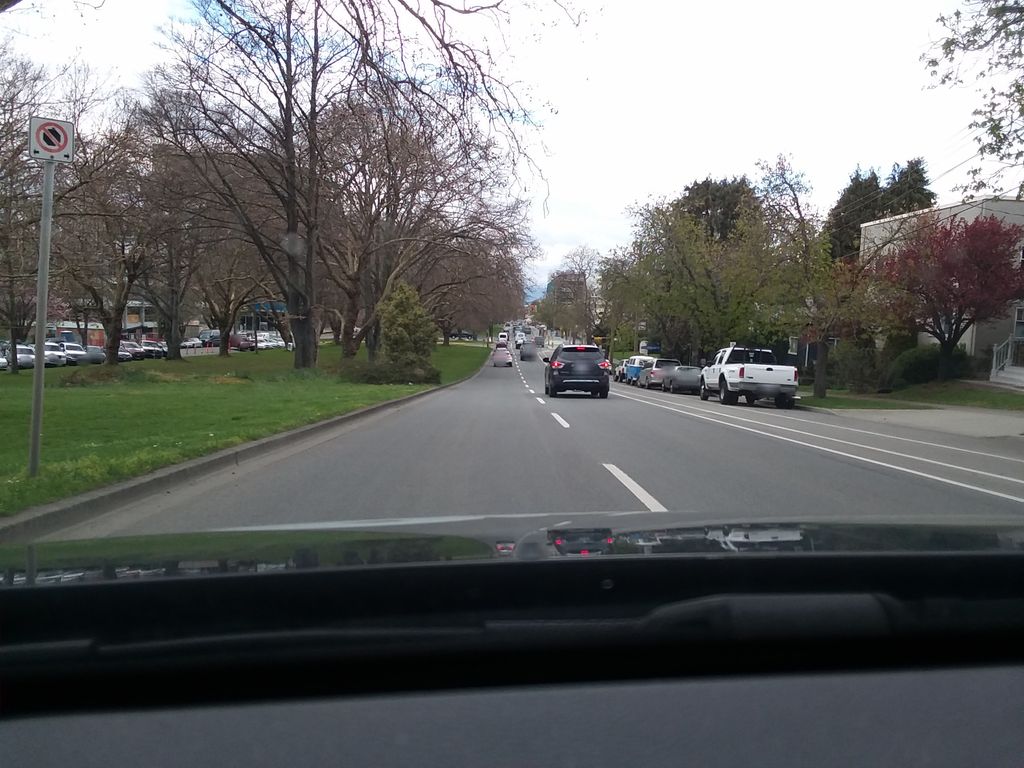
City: victoria